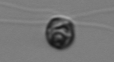
Label: flagellate_morphotype1